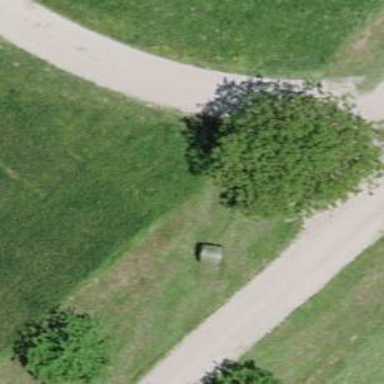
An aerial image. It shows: Bench.